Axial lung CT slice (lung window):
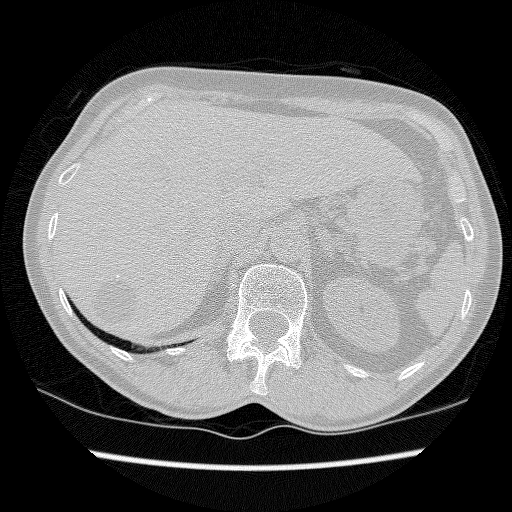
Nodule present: no